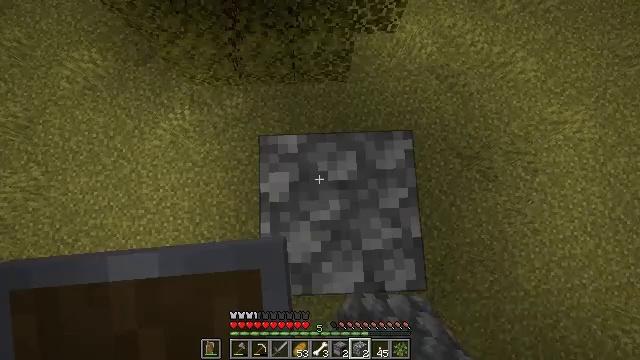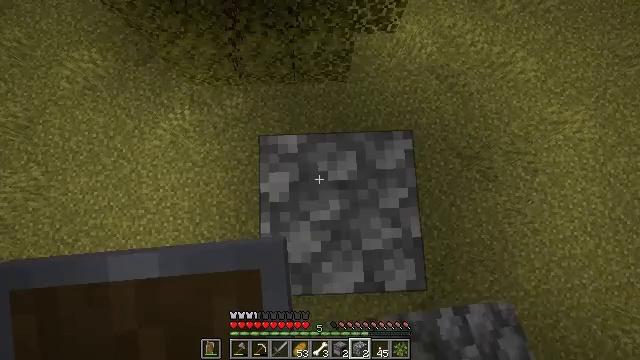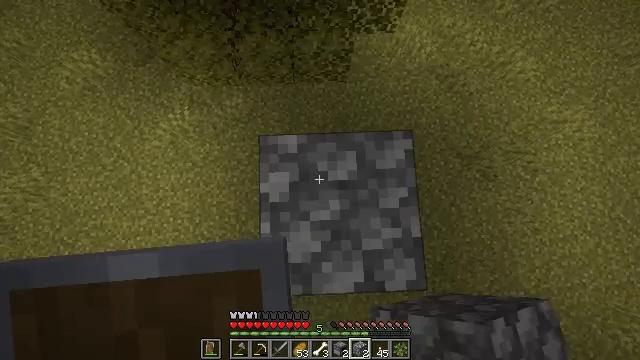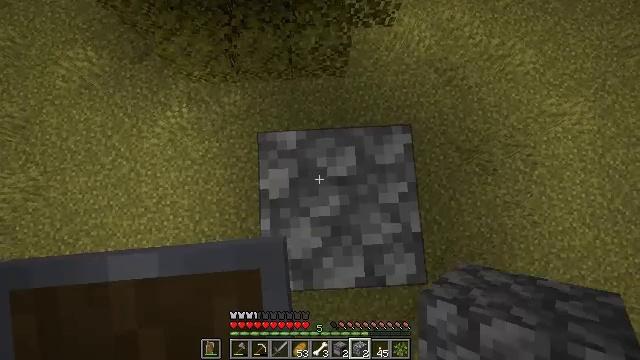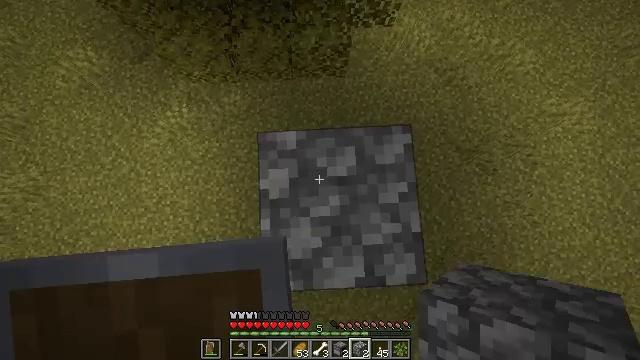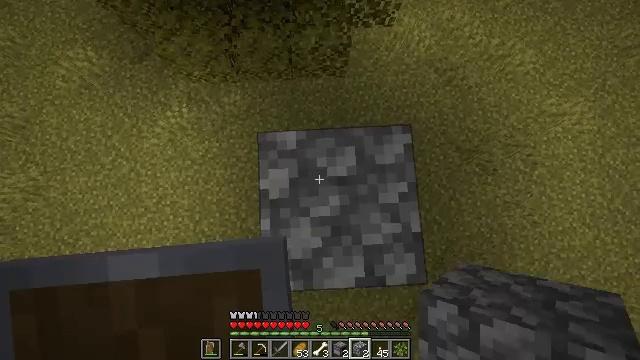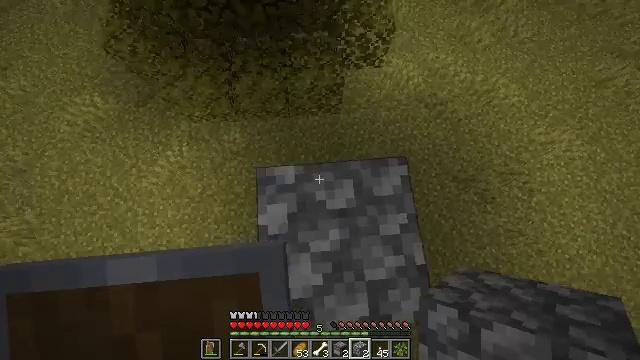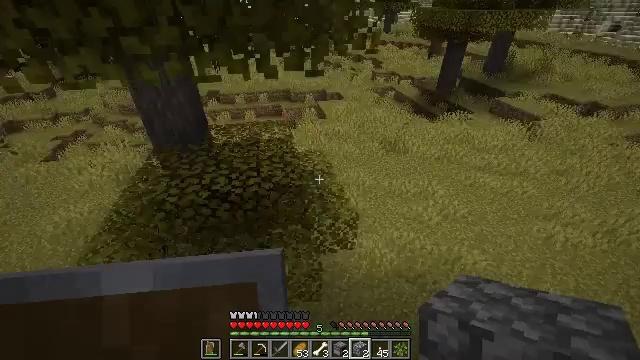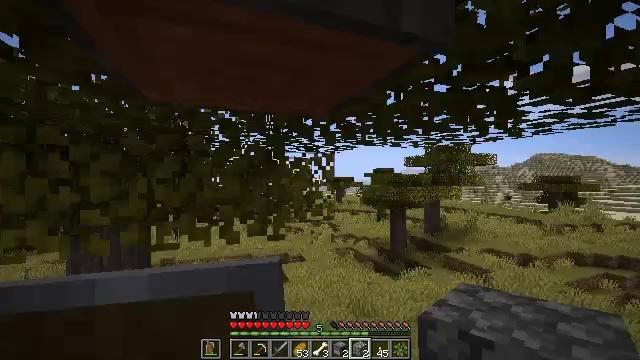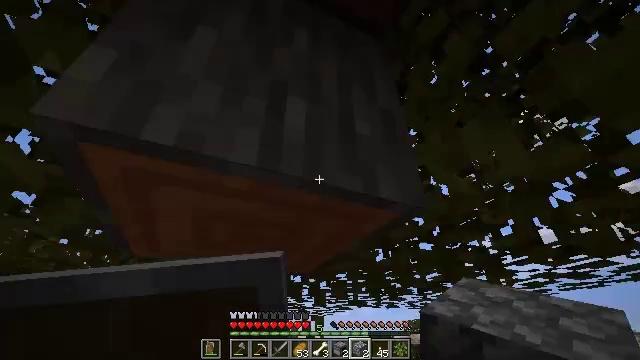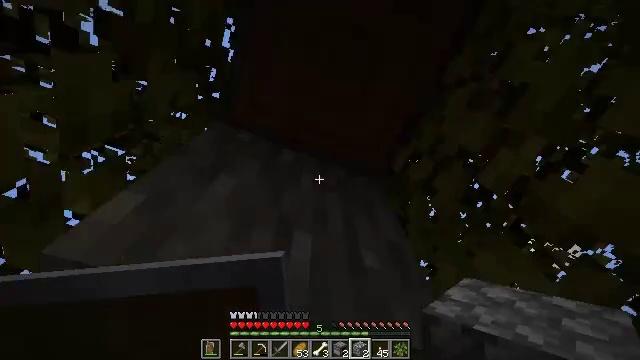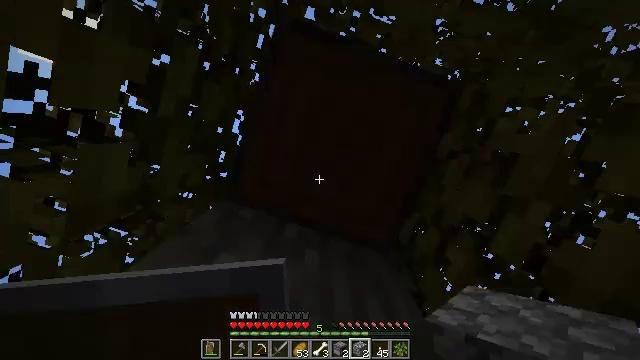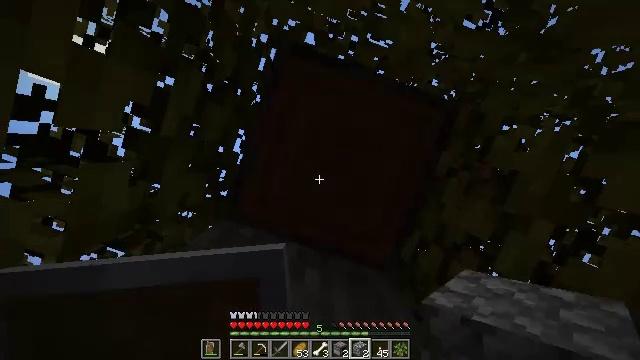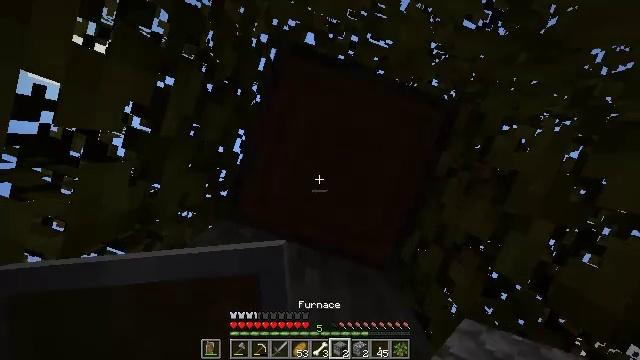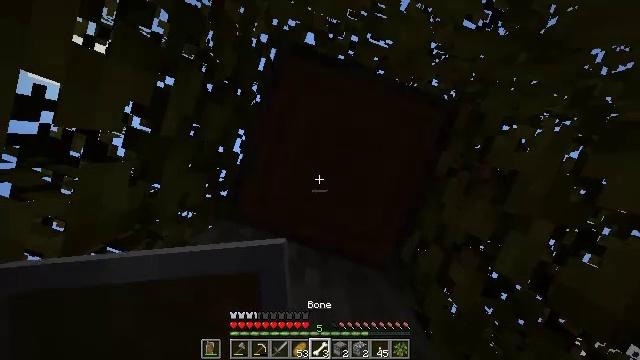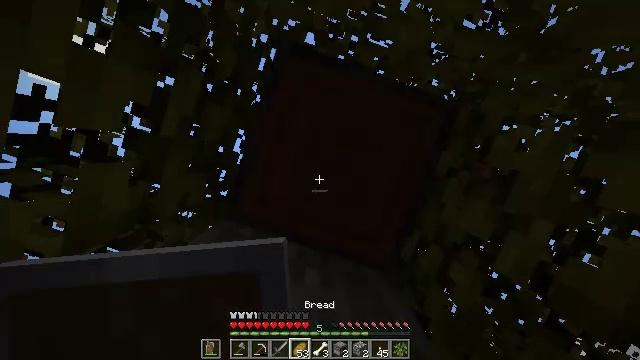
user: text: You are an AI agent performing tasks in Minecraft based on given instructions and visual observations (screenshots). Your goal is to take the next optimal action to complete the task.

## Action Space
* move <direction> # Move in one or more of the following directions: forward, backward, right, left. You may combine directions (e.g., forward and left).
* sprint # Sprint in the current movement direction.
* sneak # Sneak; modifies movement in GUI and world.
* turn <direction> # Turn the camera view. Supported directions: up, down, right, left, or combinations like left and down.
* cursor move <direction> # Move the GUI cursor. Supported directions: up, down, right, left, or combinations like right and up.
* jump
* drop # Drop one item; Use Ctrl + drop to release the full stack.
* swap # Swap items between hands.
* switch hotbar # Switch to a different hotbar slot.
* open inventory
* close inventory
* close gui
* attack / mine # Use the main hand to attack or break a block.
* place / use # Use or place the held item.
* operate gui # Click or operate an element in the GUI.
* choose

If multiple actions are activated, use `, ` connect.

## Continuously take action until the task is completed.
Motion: motion action
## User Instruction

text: Mine acacia log from the tree's trunk.
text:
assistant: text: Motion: no_op
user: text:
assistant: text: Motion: no_op
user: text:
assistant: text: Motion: no_op
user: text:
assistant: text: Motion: no_op
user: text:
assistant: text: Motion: no_op
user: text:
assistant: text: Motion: turn right and up
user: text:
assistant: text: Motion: turn right and up
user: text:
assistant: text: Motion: turn right and up
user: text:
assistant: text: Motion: turn right and up
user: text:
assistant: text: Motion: turn left and up
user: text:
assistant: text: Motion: turn left and up
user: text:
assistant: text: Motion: turn up
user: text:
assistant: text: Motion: no_op
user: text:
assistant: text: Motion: no_op
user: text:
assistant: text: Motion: no_op
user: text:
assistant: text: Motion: no_op
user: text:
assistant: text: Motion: no_op
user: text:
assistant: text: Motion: no_op
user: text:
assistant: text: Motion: no_op
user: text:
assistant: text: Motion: no_op
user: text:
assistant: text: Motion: no_op
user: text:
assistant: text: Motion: no_op
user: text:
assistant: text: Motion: no_op
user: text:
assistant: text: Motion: no_op
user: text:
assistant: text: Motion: no_op
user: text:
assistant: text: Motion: no_op
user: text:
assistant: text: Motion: no_op
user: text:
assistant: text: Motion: no_op
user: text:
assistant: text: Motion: no_op
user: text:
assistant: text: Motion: no_op